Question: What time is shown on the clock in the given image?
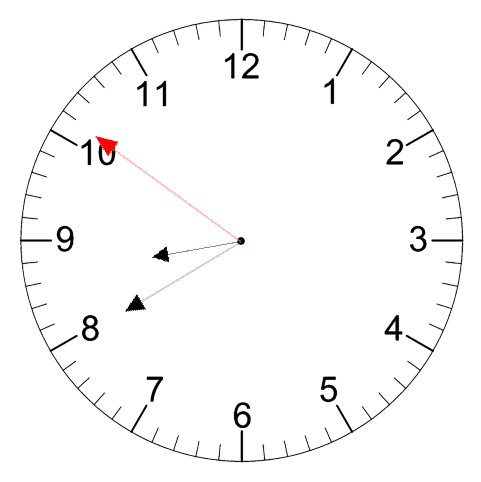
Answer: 08:39:51